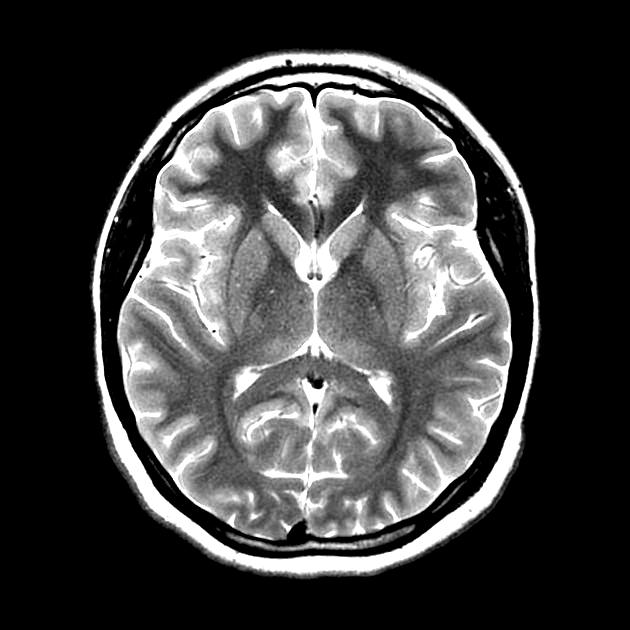
Label: notumor